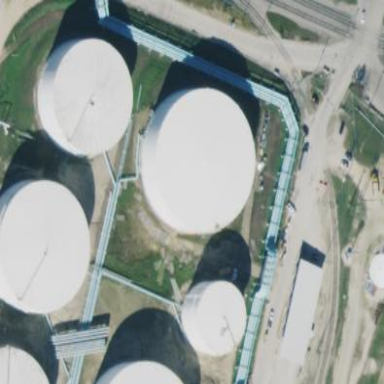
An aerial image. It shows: Storage tank created as man-made structure.